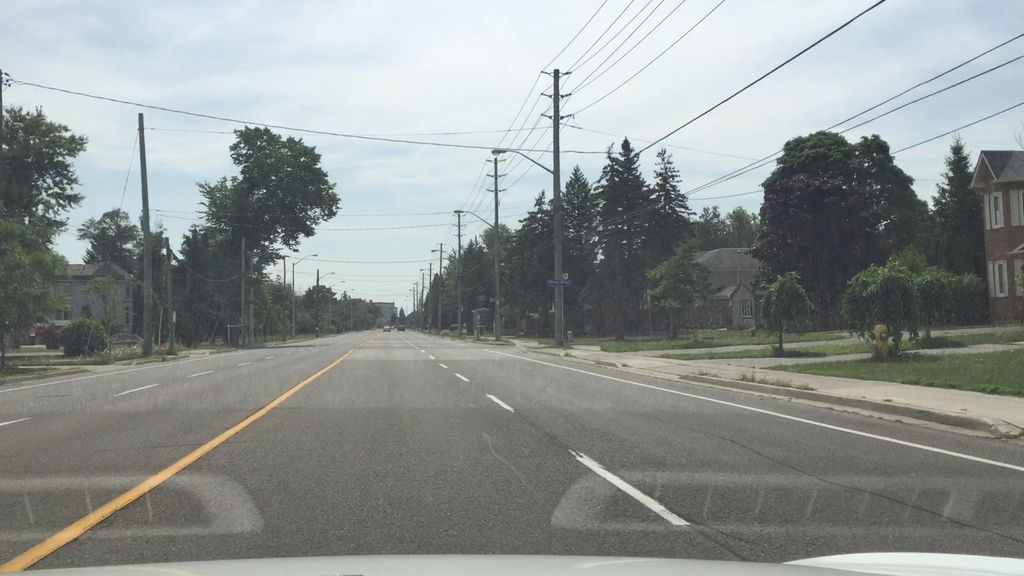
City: toronto